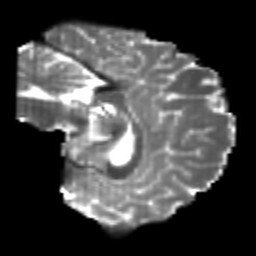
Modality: T2w
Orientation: sagittal
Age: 23
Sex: male
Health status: healthy
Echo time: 0.074 s